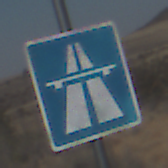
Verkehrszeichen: Autobahn
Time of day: Midday
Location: Outdoor (Nature)
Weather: Clear
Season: NotSpecified
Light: Natural